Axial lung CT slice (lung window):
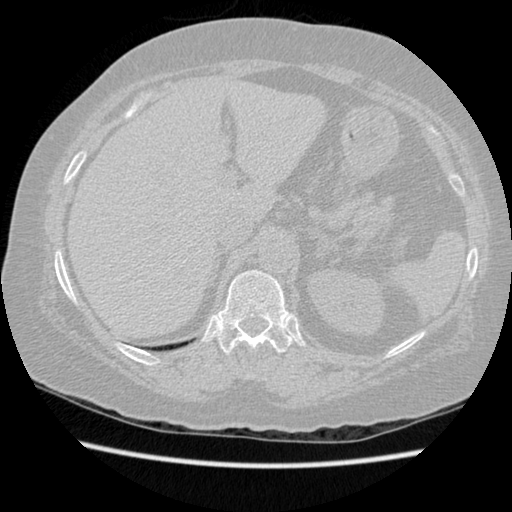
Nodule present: no